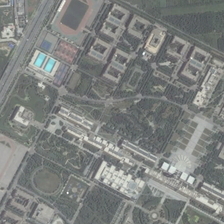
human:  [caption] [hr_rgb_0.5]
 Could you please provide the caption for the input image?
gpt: many green trees and some buildings are in a school with a playground .

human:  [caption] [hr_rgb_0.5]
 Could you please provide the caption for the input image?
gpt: many green trees and some buildings are in a school with a playground .

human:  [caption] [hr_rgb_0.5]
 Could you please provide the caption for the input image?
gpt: near the school building is a dark green vegetation .

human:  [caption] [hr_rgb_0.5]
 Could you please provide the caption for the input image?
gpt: a big playground is in the northwest of the school .

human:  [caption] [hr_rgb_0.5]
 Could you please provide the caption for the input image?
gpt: near the school building is a dark green vegetation .